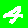
Digit: 4